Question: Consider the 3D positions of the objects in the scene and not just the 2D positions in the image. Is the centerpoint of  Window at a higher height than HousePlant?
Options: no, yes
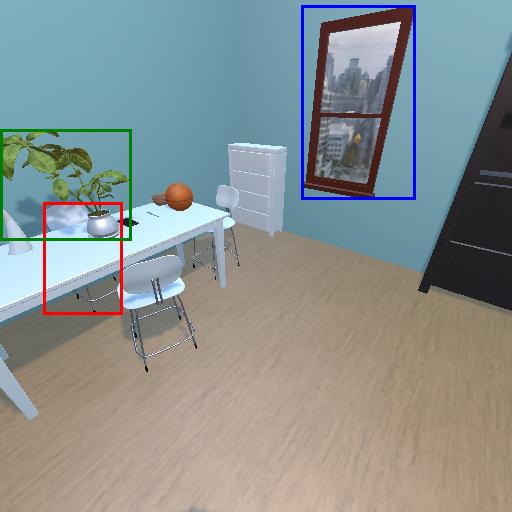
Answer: no